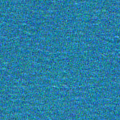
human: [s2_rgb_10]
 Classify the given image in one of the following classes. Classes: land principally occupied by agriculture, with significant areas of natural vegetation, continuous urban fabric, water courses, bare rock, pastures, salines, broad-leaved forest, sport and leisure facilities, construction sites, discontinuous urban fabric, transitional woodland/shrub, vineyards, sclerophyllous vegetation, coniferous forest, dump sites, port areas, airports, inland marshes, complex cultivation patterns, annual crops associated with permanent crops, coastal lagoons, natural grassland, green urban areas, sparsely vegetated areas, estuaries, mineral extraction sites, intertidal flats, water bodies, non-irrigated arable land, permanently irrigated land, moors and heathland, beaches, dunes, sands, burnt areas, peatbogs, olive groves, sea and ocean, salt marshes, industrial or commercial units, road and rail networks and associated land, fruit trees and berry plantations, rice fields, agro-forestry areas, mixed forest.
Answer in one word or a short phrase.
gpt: sea and ocean